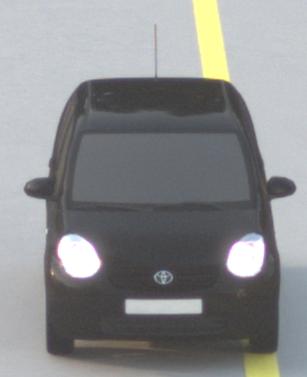
Make: Toyota
Model: Passo
Detailed model: Toyota Passo X Yururi
Model produced from: 2010
Model produced until: 2016
Doors: 5
Color: black
Road condition: dry road
Daytime: sunrise or sunset
Contrast: medium contrast